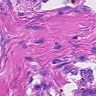
Metastatic tissue present: no